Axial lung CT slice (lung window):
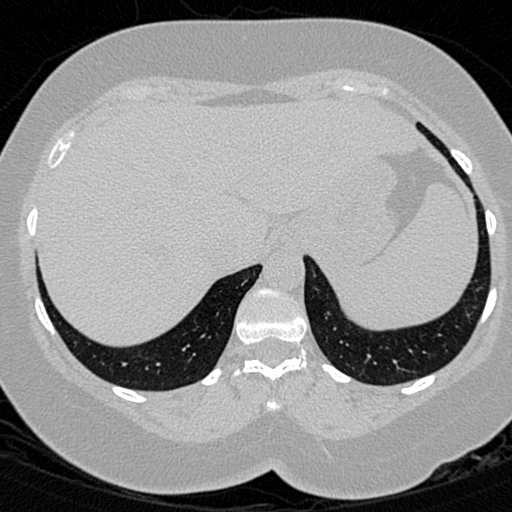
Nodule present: no